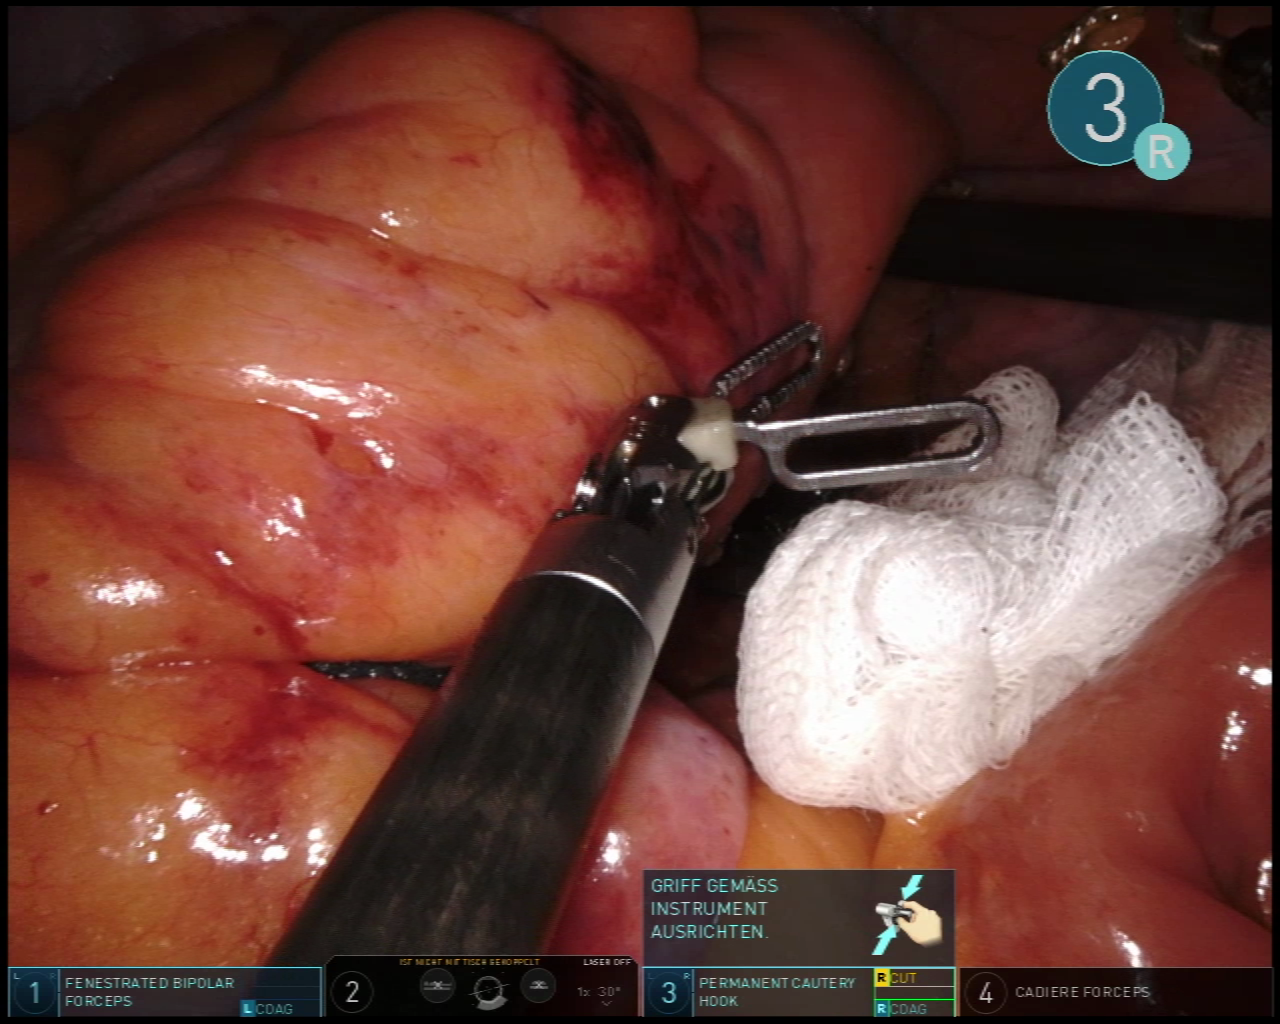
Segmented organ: small_intestine
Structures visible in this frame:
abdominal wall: no
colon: yes
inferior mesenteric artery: no
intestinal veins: no
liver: no
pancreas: no
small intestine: yes
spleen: no
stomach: no
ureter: no
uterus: no
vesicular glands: no